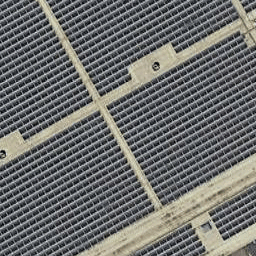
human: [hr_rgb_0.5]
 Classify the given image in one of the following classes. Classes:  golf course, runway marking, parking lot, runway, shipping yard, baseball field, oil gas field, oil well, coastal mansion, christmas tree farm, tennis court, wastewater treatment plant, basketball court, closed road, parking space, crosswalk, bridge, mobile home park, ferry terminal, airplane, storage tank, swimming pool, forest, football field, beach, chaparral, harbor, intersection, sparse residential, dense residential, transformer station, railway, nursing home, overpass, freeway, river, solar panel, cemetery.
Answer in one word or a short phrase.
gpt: solar panel